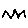
Label: zigzag